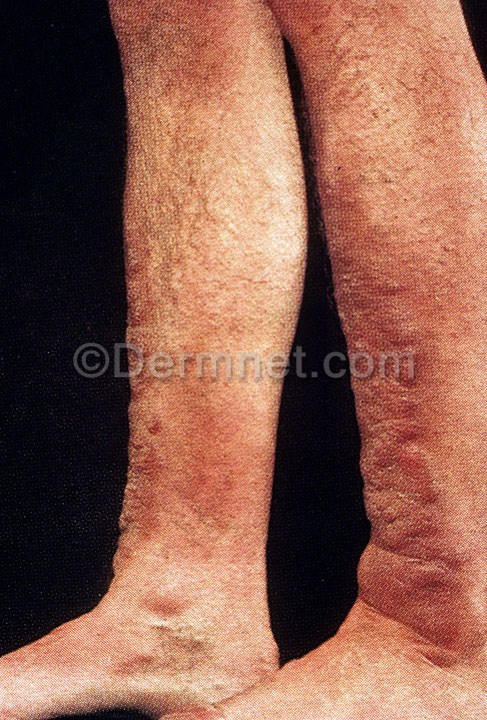
Disease: Systemic Disease